Interaction volume radius: 5 \u00c5
Interaction volume height: 30 \u00c5
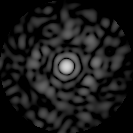
Disorder parameter: 0.8049